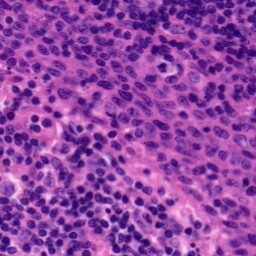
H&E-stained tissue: Tonsil